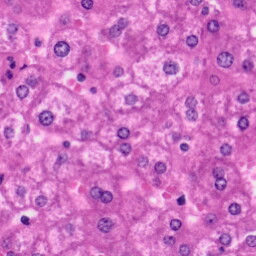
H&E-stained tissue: Liver